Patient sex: M
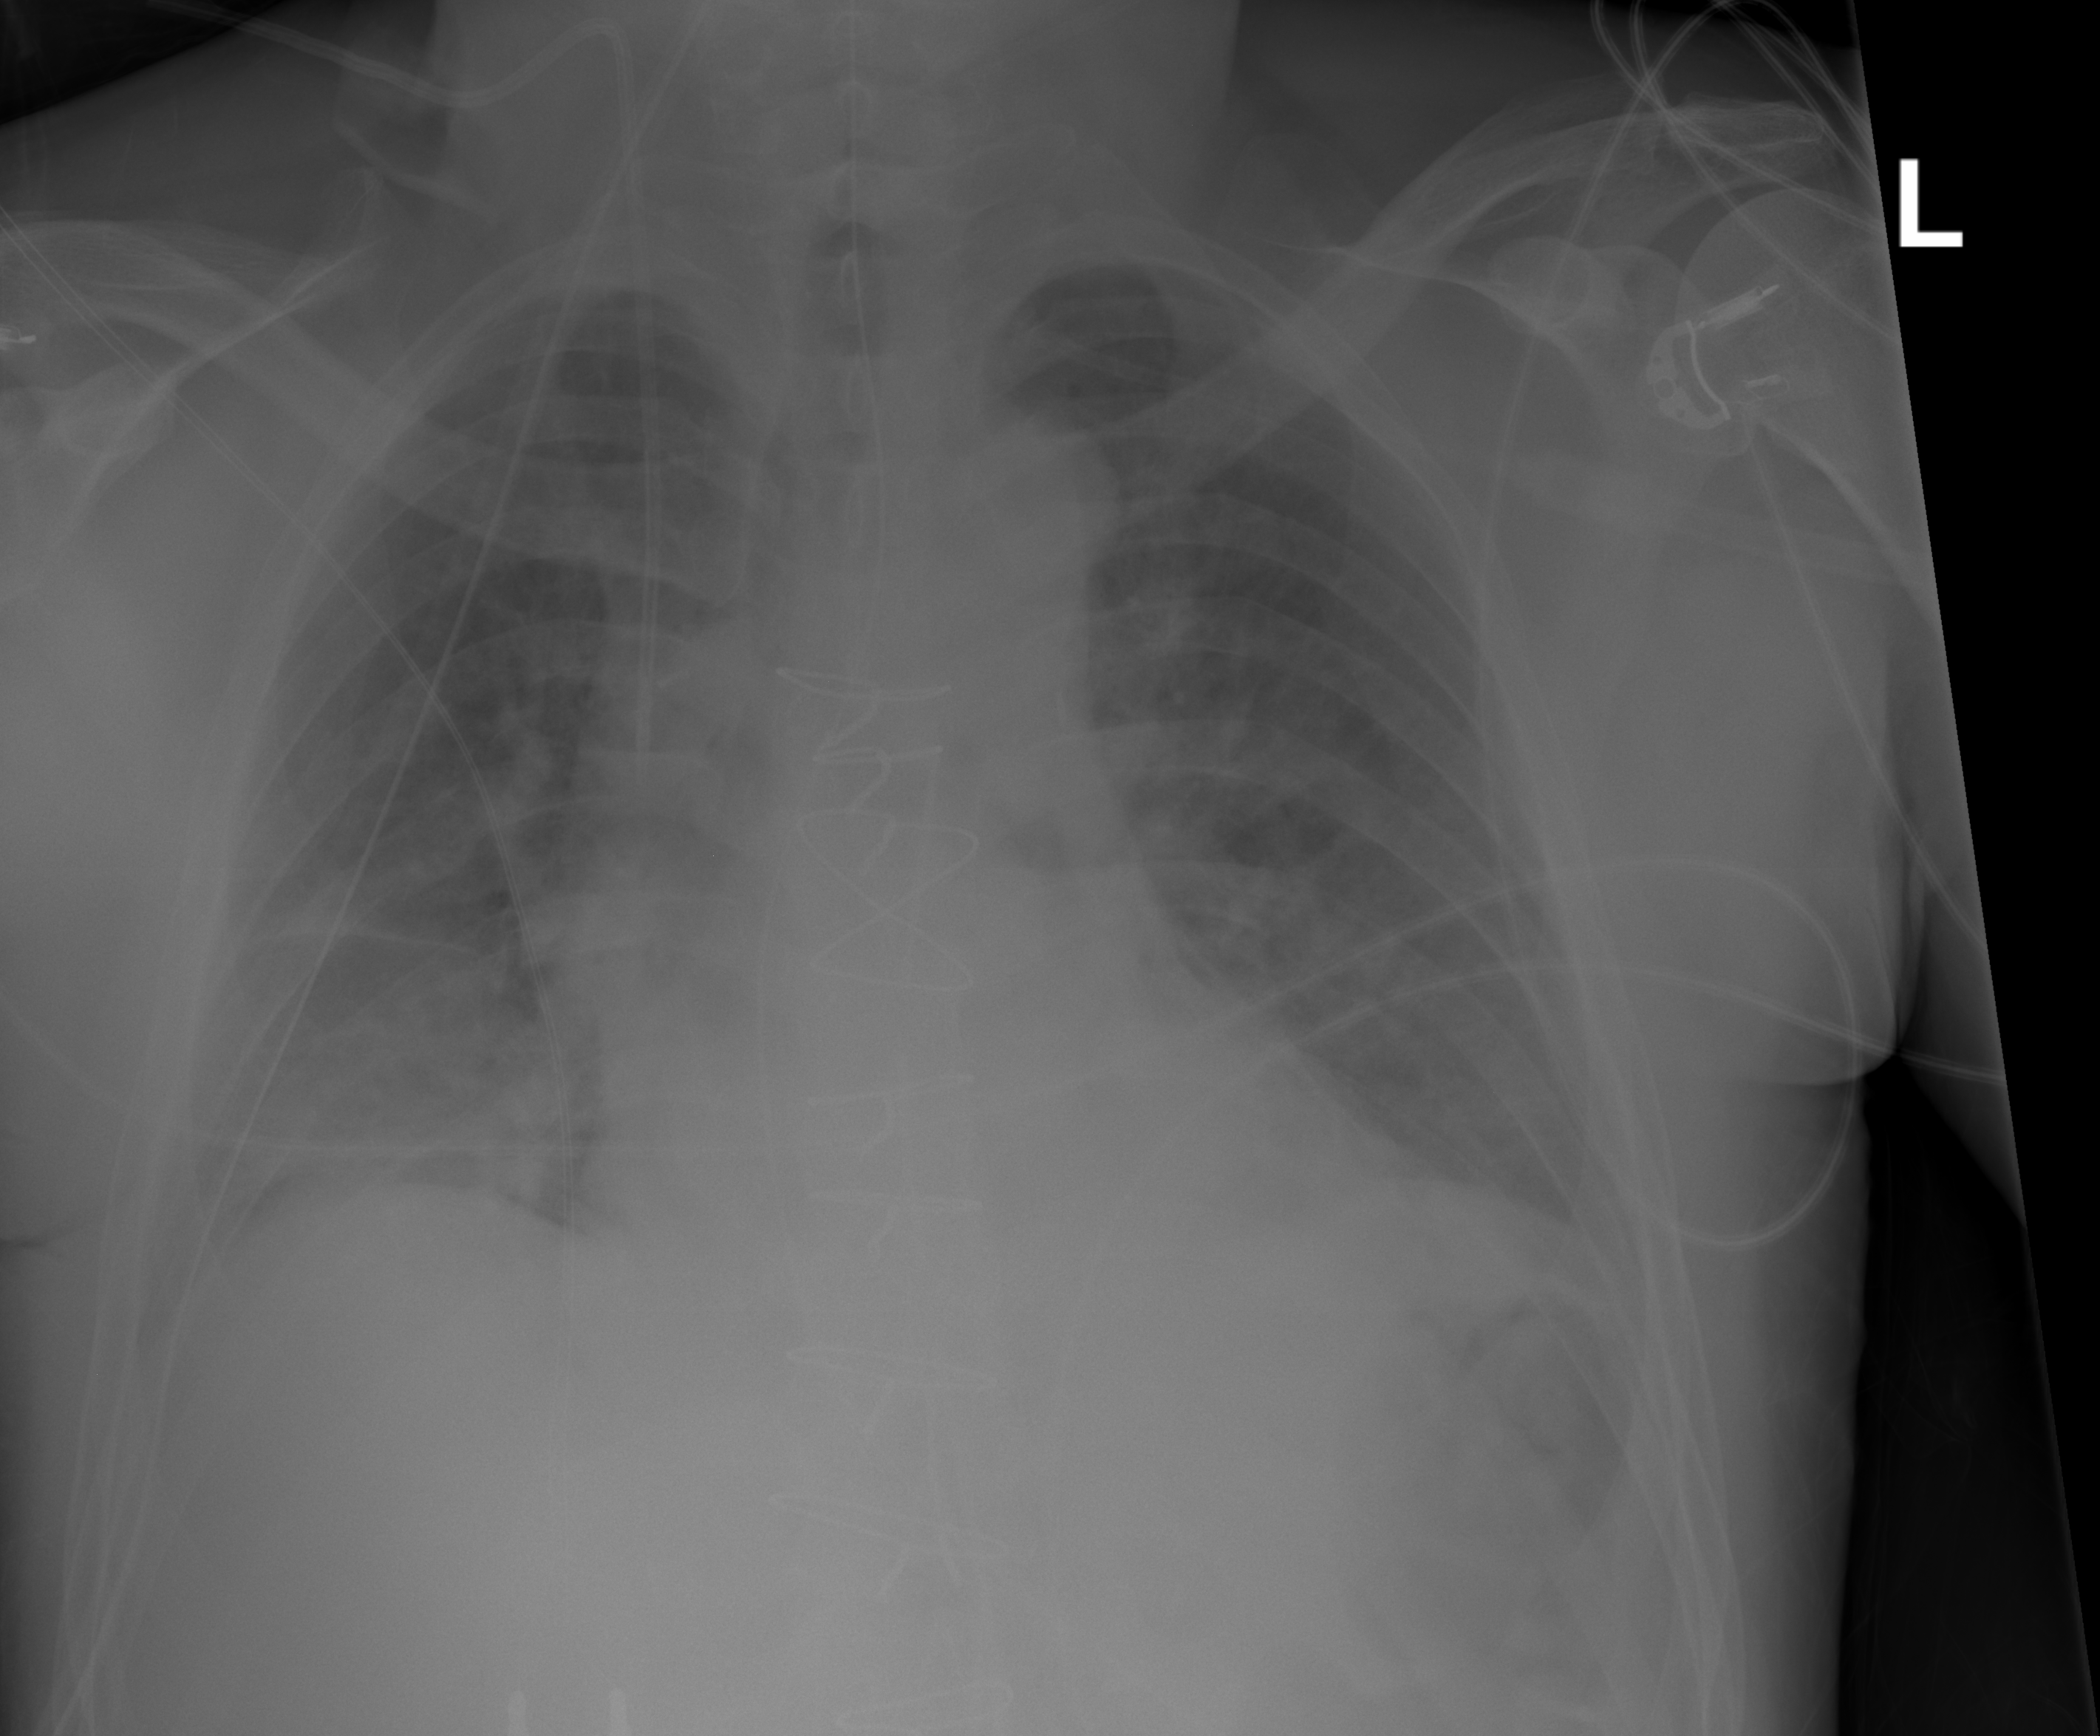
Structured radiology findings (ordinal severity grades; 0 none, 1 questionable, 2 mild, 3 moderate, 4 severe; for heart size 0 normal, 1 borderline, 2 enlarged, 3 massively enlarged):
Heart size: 0
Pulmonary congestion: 2
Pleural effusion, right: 0
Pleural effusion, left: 0
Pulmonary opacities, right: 2
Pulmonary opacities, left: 0
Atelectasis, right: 2
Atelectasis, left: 0